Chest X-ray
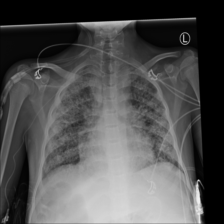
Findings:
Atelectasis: negative
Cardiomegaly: negative
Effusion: negative
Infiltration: negative
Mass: negative
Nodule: negative
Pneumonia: negative
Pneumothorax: negative
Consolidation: negative
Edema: negative
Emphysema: negative
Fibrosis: negative
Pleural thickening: negative
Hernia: negative